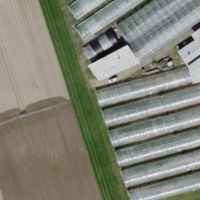
EUNIS habitat code: 55
Species observed at this site:
Anthus trivialis
Ardea alba
Anthus pratensis
Motacilla alba